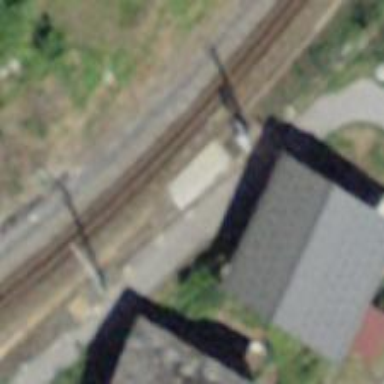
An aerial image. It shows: Railway signal.